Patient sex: M
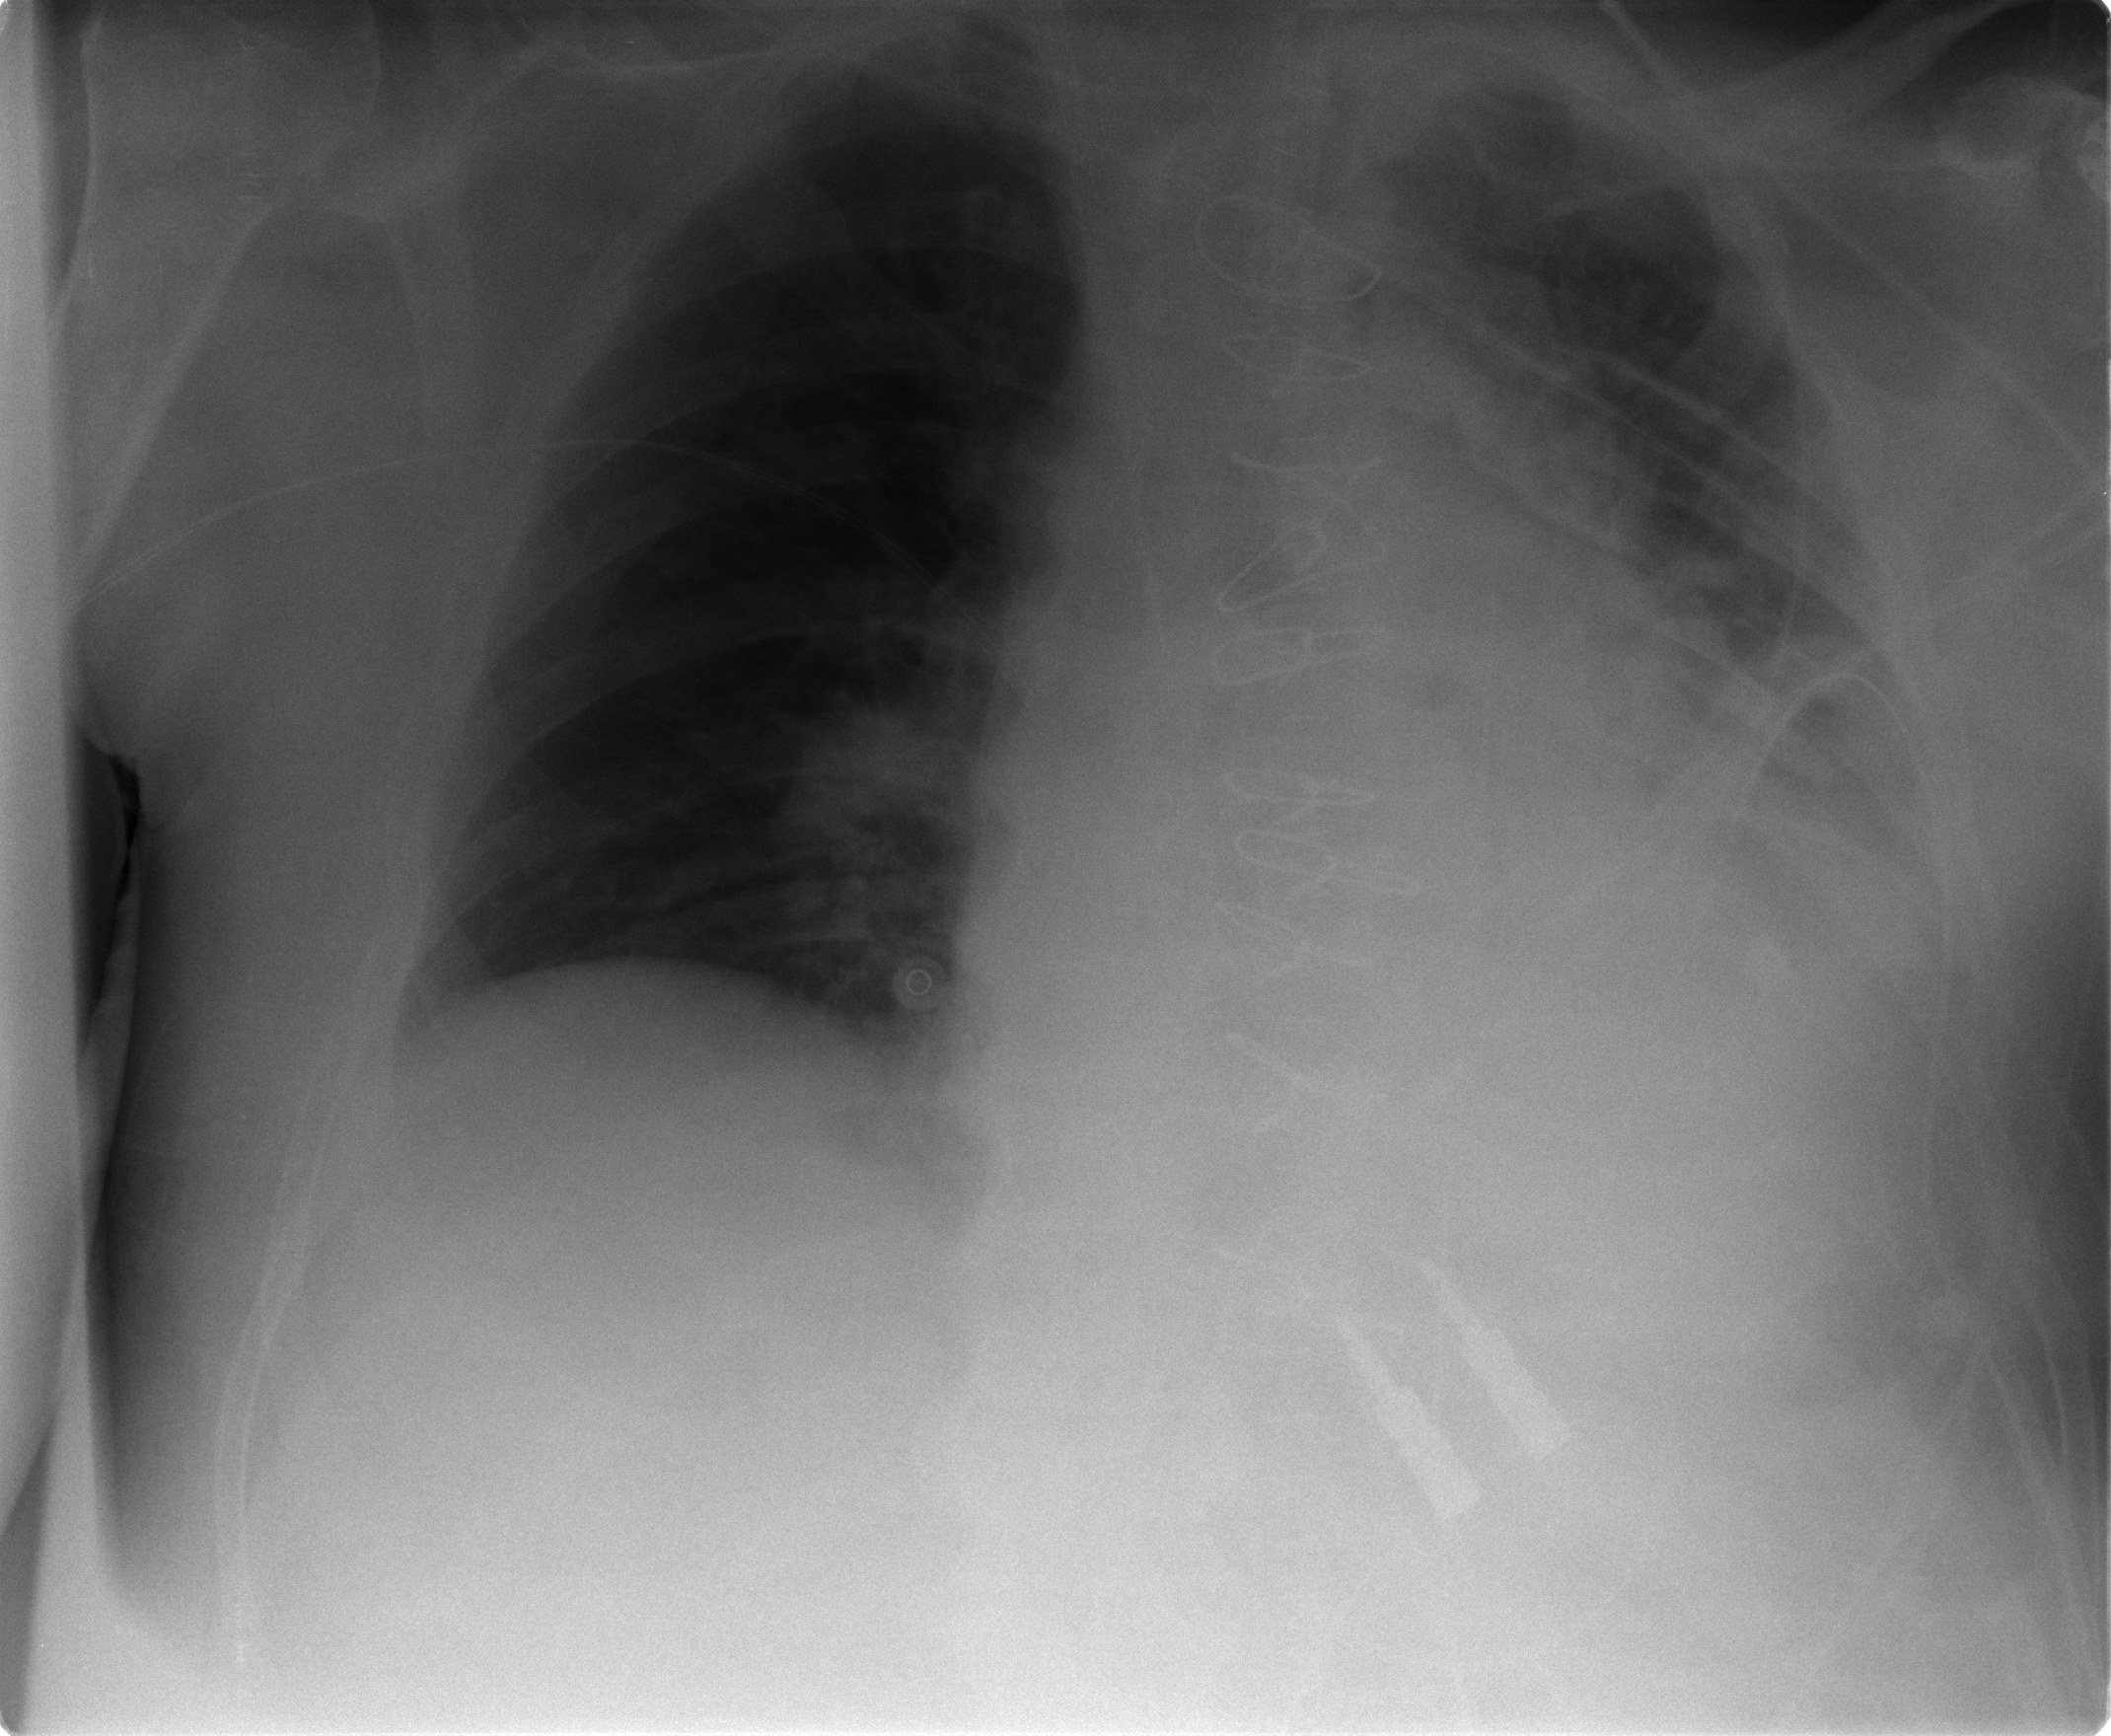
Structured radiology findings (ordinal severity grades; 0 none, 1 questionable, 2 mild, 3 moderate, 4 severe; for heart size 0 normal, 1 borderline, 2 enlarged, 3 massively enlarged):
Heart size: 2
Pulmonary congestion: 0
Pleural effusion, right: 0
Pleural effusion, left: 3
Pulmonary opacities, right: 0
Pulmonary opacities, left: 0
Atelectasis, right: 0
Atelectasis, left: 3